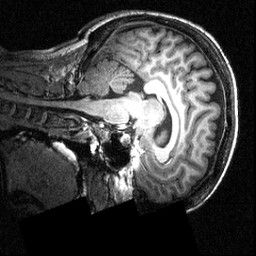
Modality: T1w
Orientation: sagittal
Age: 29
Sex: female
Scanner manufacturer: siemens
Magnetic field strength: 3.951 T
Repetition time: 1.5 s
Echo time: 0.00335 s